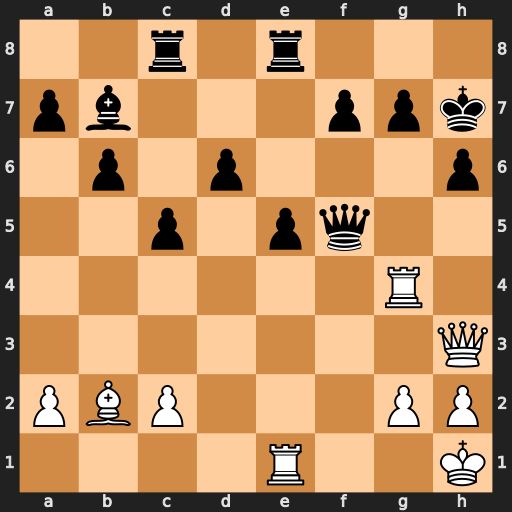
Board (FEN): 2r1r3/pb3ppk/1p1p3p/2p1pq2/6R1/7Q/PBP3PP/4R2K
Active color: w
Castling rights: -
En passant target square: -
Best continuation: Rxg7+ Kxg7 Qxf5